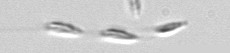
Label: Dinobryon